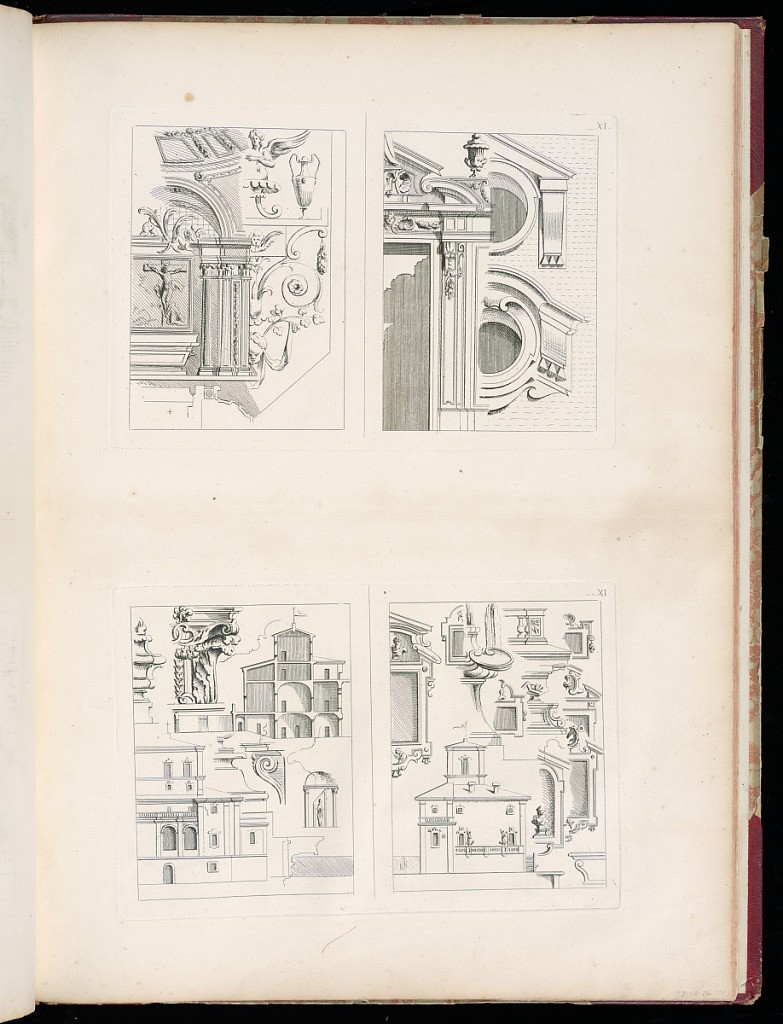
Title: Designs After Architecture
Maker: Gilles-Marie Oppenord, French, 1672–1742
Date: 1749-1761
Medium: Etching and engraving on laid paper
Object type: Bound print
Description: Page printed with two plates (each divided into two) depicting architecture fragments, including an altar, doorway, facades, rondels, and capitals. Both plates are numbered, neither are signed.